The plot shows how the frequency content of a bearing vibration signal evolves over time (STFT spectrogram). What is the most likely bearing condition (normal, inner_race, outer_race, ball)?
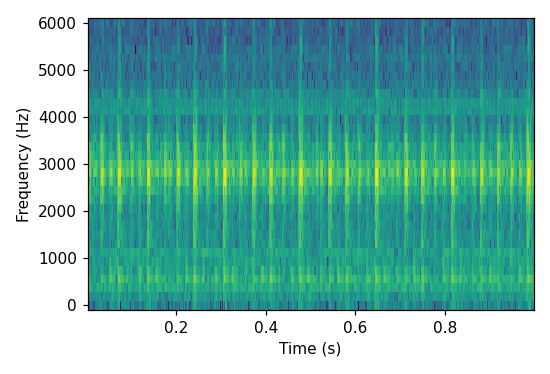
Answer: outer_race